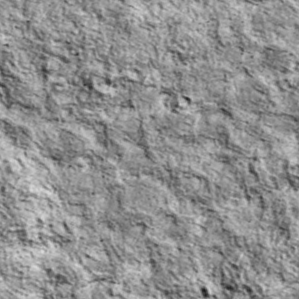
Label: non_frost